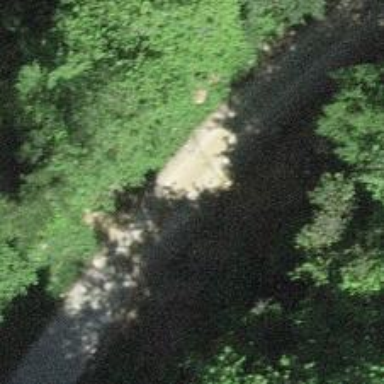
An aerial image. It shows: Compacted track road with grade1 tracktype.